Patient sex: M
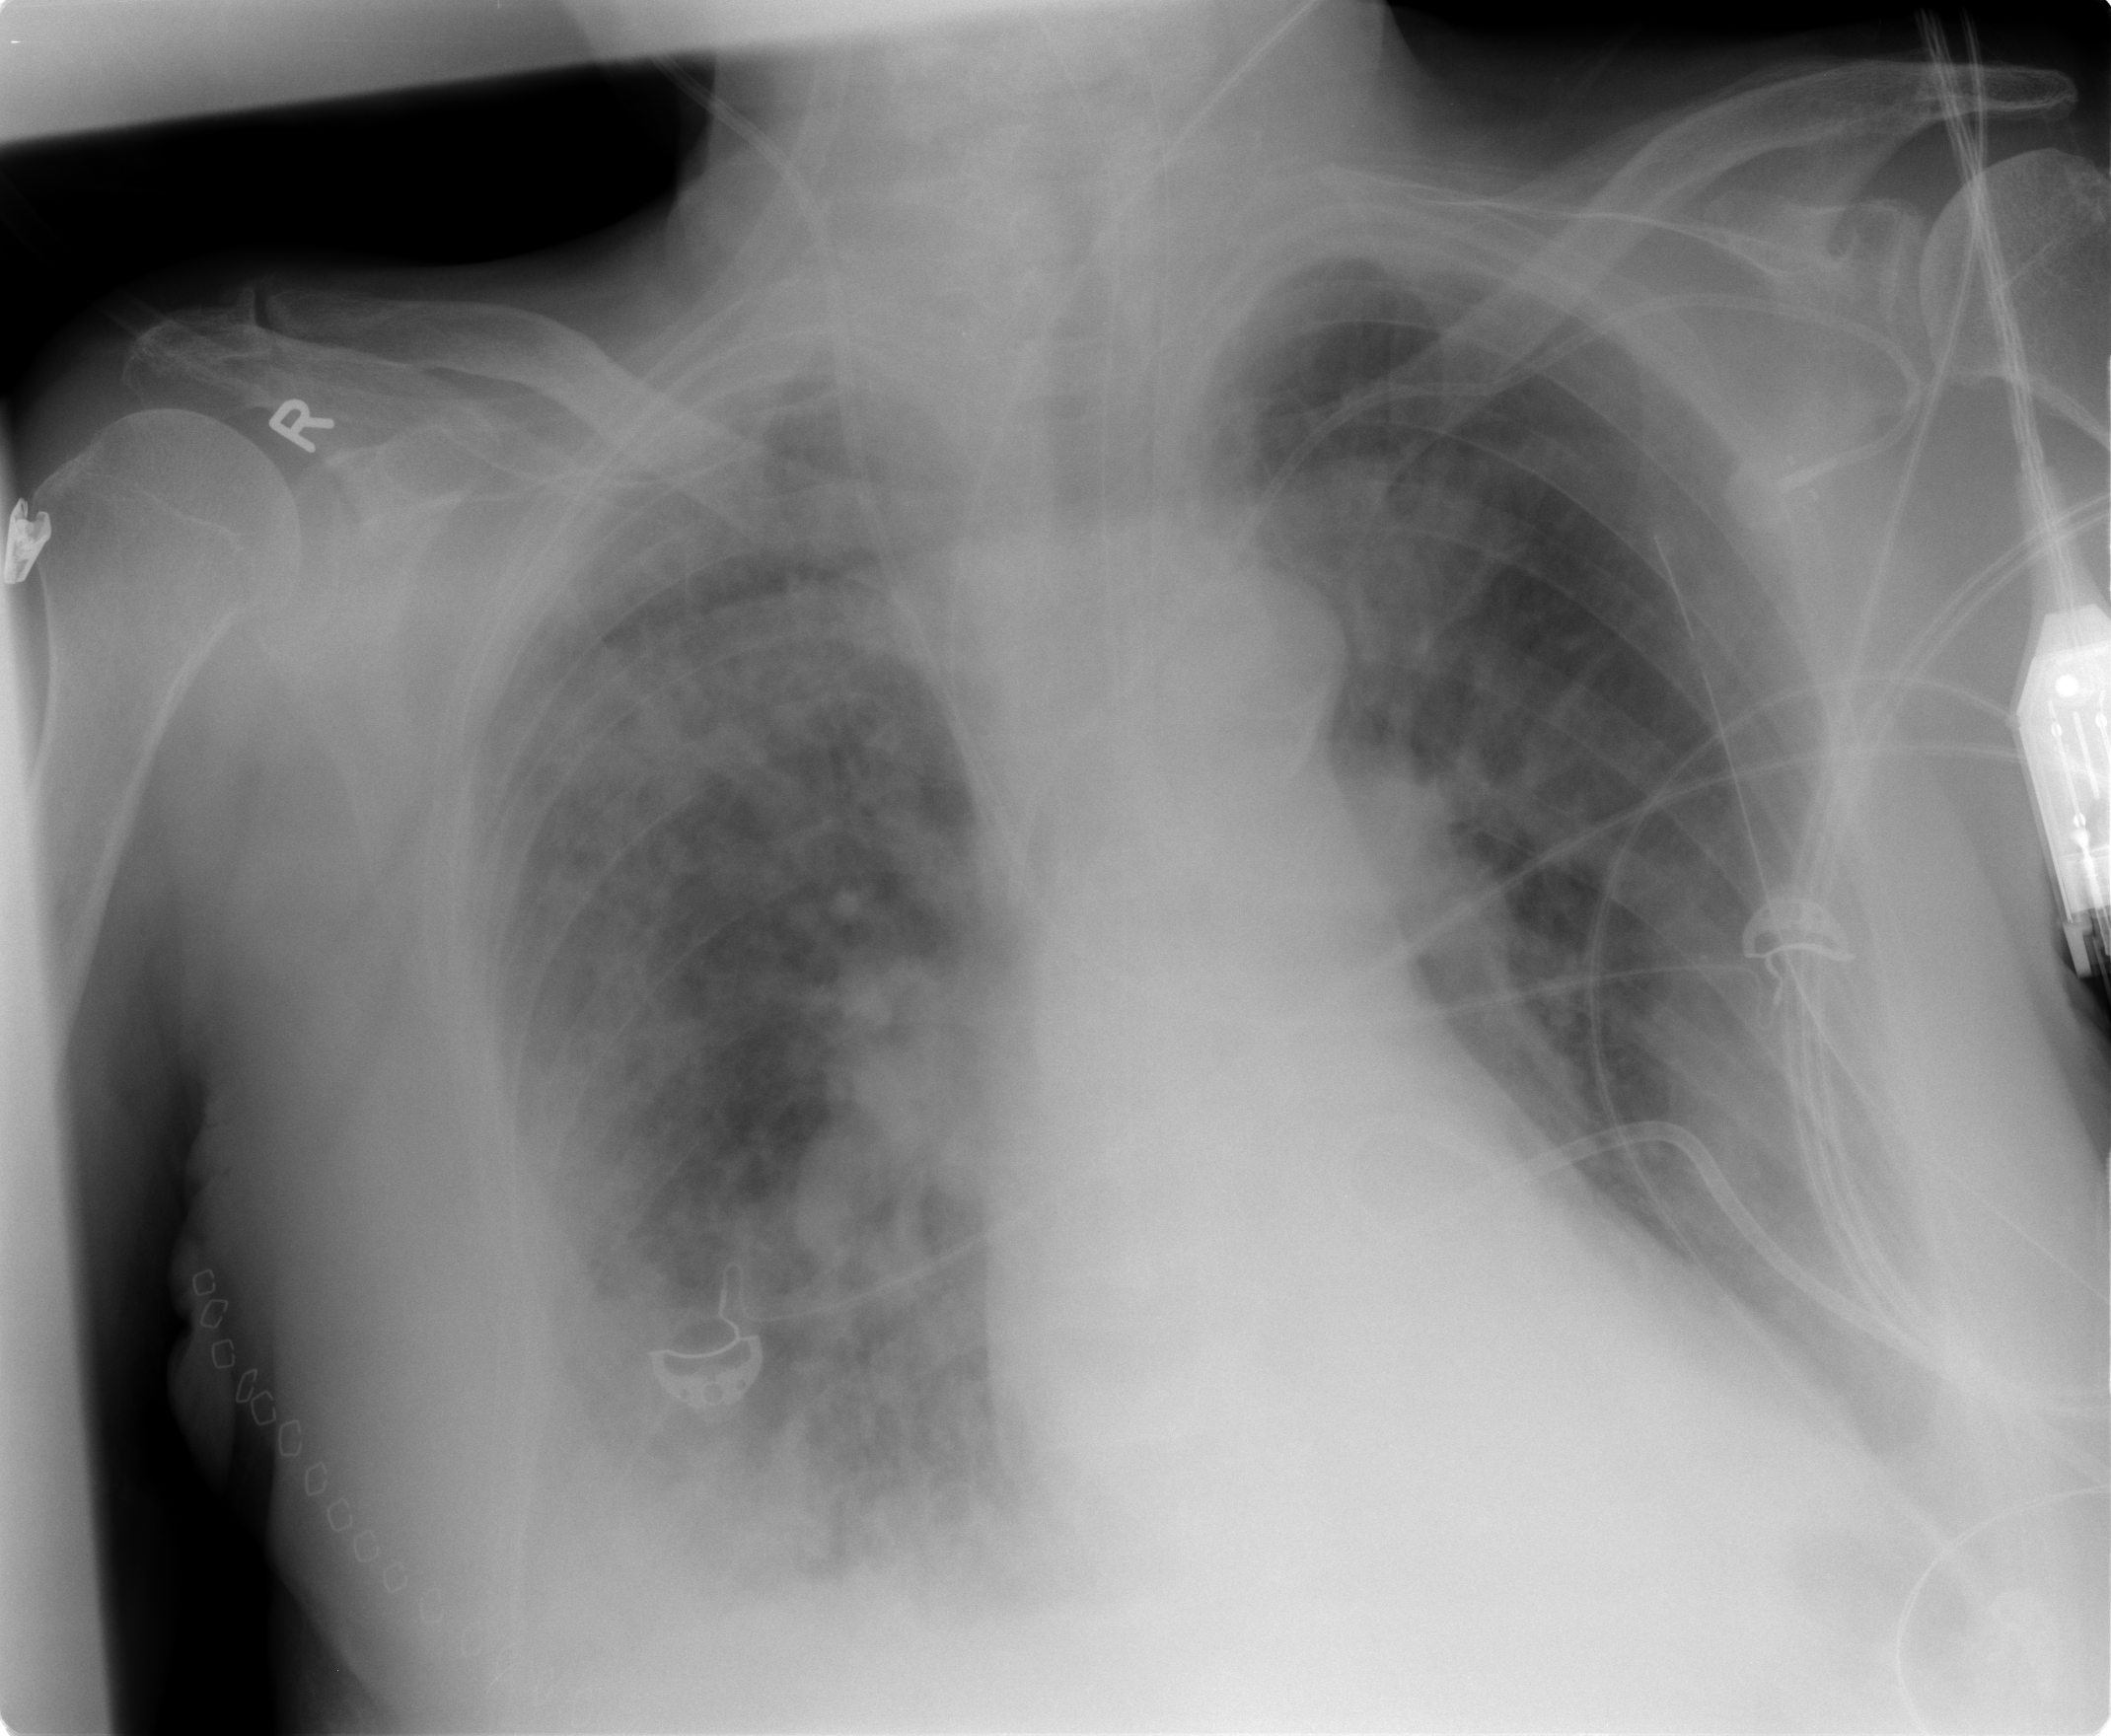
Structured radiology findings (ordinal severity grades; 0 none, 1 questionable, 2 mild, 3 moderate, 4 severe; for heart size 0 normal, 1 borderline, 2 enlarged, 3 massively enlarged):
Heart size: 0
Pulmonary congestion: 3
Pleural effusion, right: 2
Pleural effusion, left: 2
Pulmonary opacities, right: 3
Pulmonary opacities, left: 0
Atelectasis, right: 2
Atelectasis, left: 2